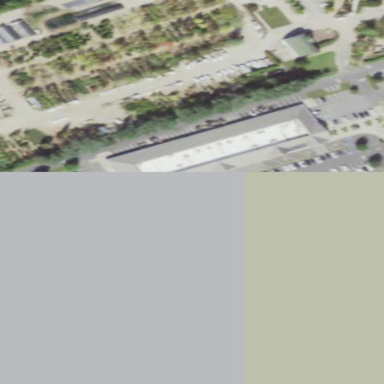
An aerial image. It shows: Asphalt parking area.